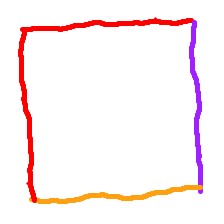
Shape: square